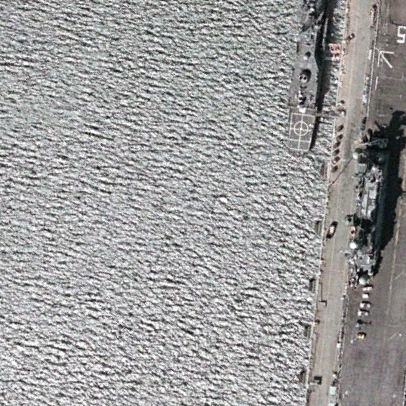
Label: assault